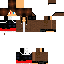
A male human skin with medium skin, wearing brown long hair dressed in a blue hoodie and red pants, featuring a closed mouth.